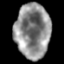
Tissue: lung
Cell type: Endothelial cells
Senescence score: 0.1308
Nuclear area (px): 1878
Mean DAPI intensity: 141.13